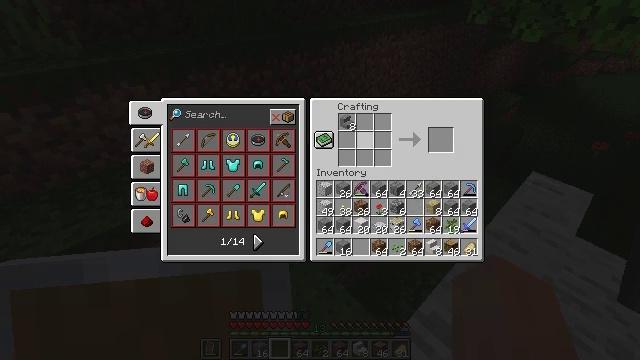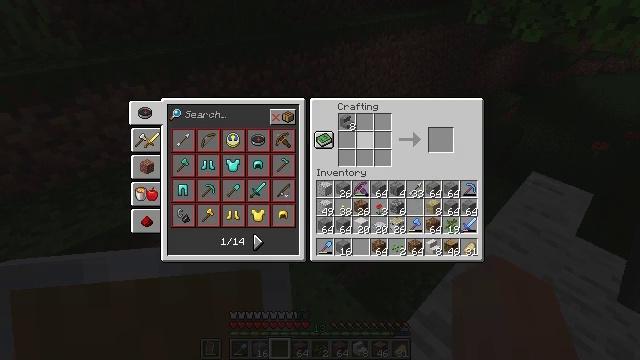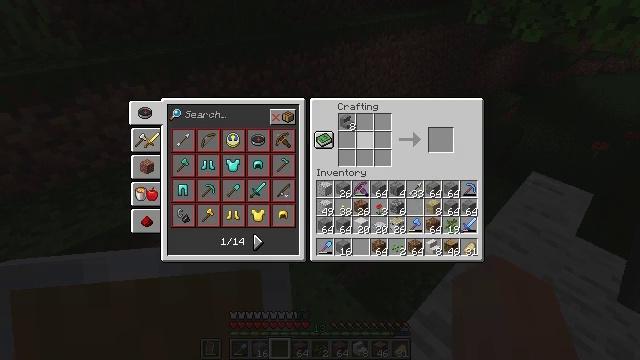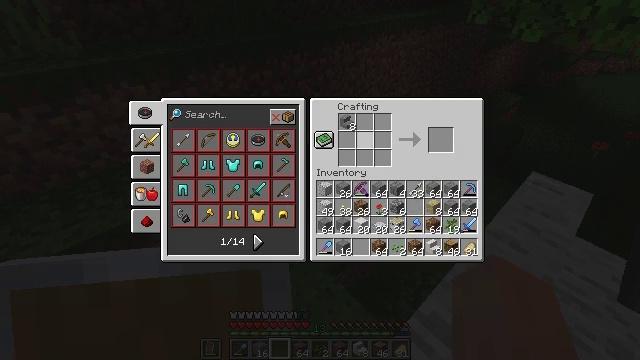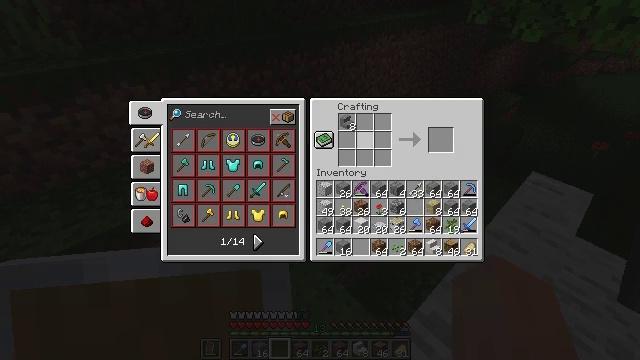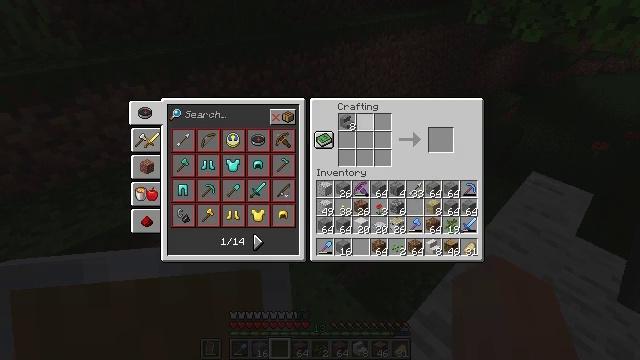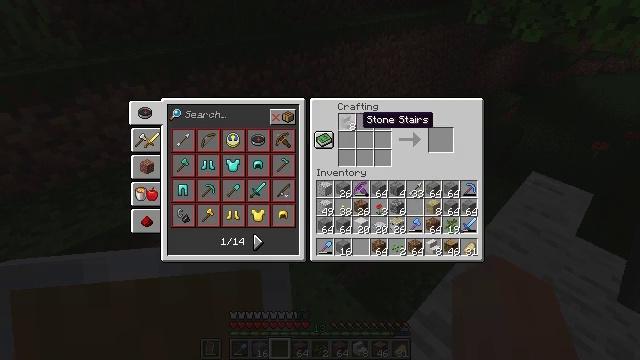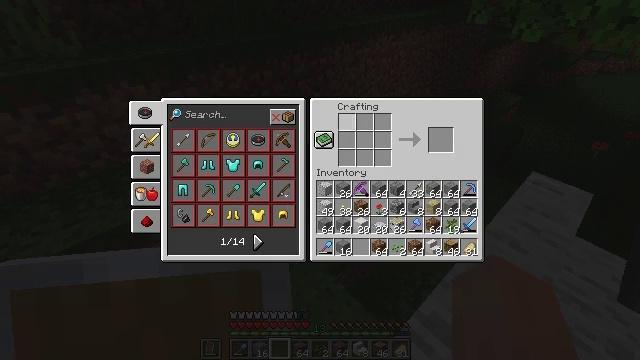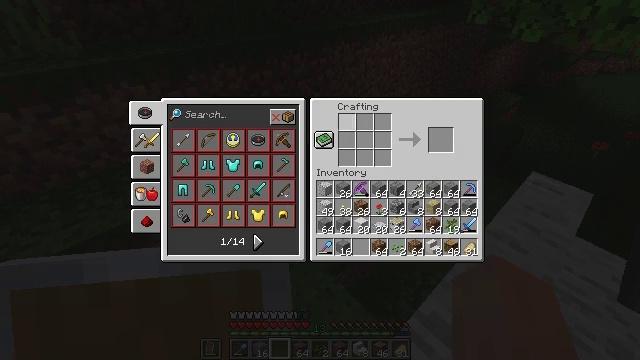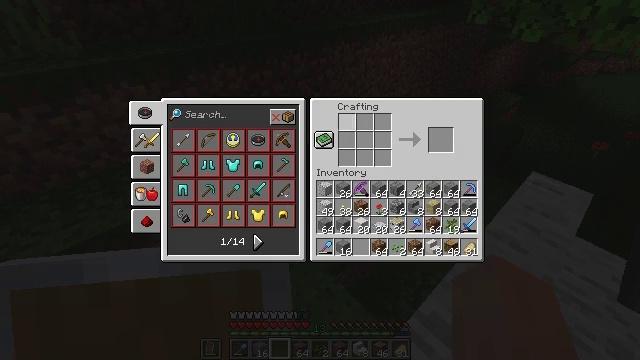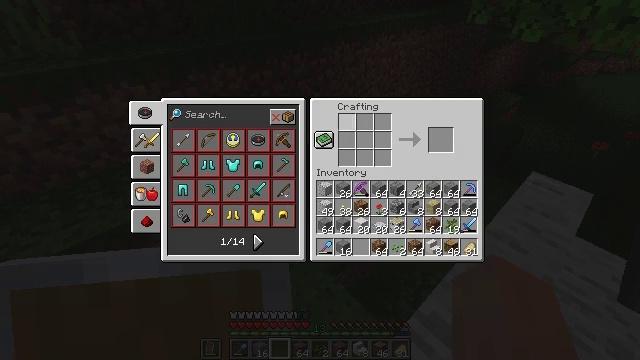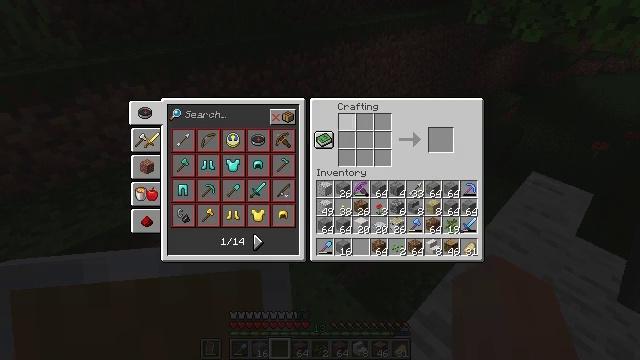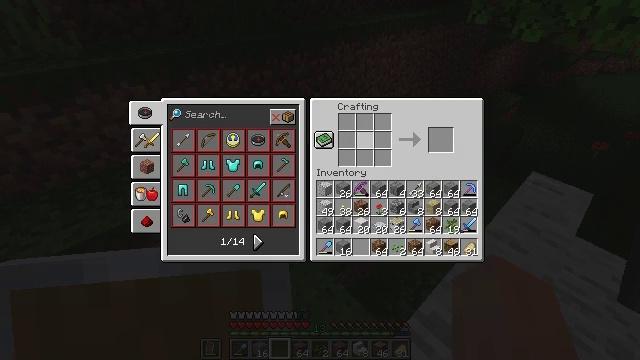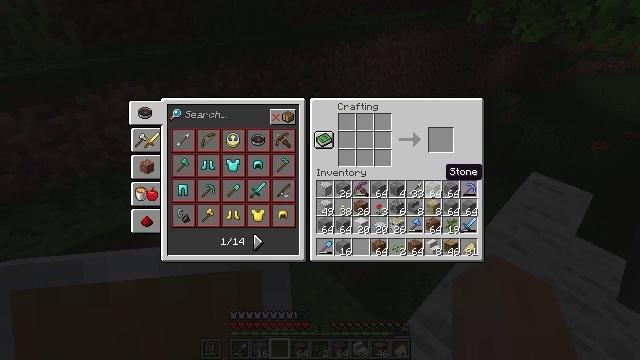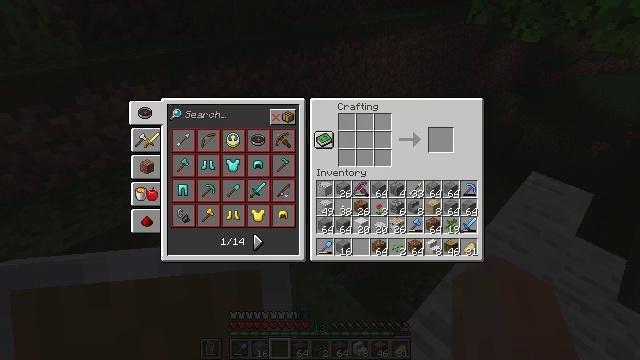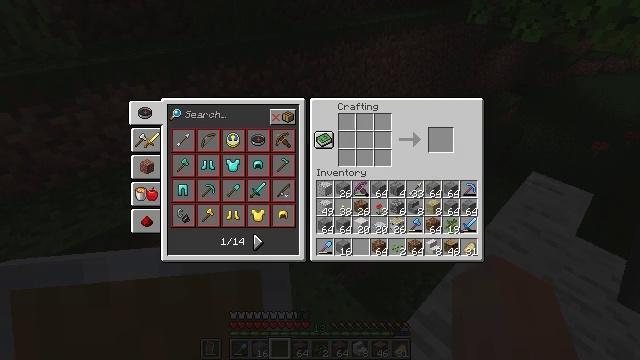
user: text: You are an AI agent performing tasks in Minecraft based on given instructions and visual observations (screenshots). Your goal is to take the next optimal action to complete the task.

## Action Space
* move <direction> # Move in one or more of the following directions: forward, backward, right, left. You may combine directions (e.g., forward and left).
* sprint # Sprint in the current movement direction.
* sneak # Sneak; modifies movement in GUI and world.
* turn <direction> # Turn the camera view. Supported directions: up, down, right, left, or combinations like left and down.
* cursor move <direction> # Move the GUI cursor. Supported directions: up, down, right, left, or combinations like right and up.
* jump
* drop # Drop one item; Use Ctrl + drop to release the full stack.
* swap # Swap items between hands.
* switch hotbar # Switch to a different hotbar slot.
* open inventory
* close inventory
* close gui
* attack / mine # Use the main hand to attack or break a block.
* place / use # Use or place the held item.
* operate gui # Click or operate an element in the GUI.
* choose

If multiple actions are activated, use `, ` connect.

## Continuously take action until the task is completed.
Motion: motion action
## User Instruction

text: Get stone stairs by crafting with stone.
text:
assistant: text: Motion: sneak
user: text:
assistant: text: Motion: sneak
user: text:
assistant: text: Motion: sneak
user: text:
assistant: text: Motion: sneak
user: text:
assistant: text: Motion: sneak
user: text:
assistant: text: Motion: sneak
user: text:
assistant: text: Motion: sneak, operate gui
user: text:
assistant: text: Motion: sneak, operate gui
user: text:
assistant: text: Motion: sneak
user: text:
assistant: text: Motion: sneak
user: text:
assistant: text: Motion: sneak
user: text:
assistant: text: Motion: sneak, cursor move right and down
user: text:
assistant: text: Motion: sneak, cursor move right and down
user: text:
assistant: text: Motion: sneak, cursor move right and down
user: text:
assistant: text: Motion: no_op
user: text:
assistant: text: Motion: no_op
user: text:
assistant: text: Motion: no_op
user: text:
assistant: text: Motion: cursor move left
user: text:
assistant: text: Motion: cursor move left and up
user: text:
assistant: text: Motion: cursor move left
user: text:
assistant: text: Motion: no_op
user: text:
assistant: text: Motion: cursor move left
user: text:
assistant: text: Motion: no_op
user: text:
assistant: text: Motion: no_op
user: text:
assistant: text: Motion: no_op
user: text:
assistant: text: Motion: operate gui
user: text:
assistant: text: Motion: operate gui
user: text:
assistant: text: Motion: no_op
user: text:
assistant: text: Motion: no_op
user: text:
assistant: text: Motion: no_op